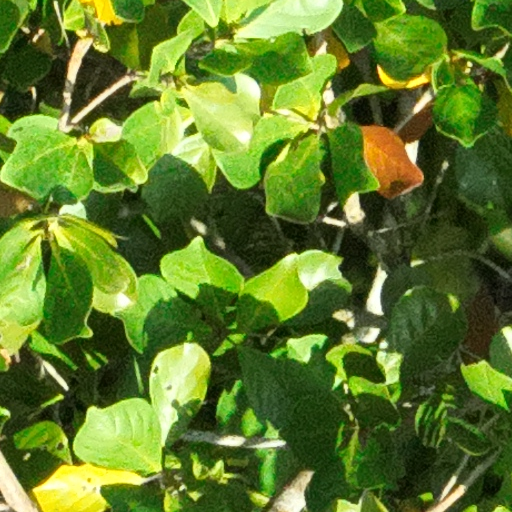
Species: Terminalia amazonia
GBIF accepted scientific name: Terminalia amazonica
Crown area (m\u00b2): 388.144